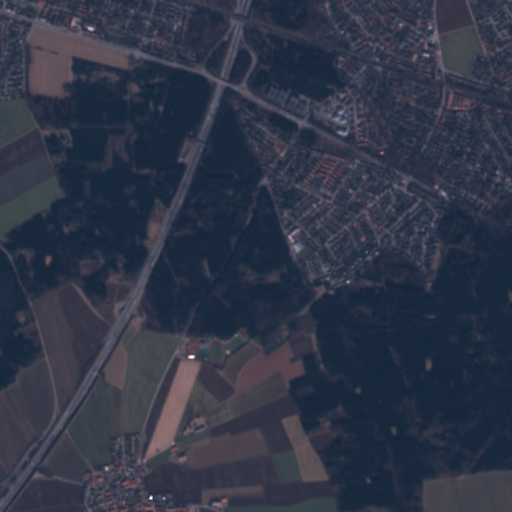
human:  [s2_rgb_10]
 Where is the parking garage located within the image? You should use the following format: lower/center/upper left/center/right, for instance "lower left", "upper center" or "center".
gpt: The parking garage is located in the upper right of the image.
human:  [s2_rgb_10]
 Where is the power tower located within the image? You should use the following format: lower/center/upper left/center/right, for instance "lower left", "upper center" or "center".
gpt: The power tower is located in the lower left of the image.
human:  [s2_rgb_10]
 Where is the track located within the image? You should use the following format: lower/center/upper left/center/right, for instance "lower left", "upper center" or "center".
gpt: The track is located in the lower center of the image.
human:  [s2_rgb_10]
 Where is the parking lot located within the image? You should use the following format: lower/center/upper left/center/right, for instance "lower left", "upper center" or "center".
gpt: There is no parking lot in the image.